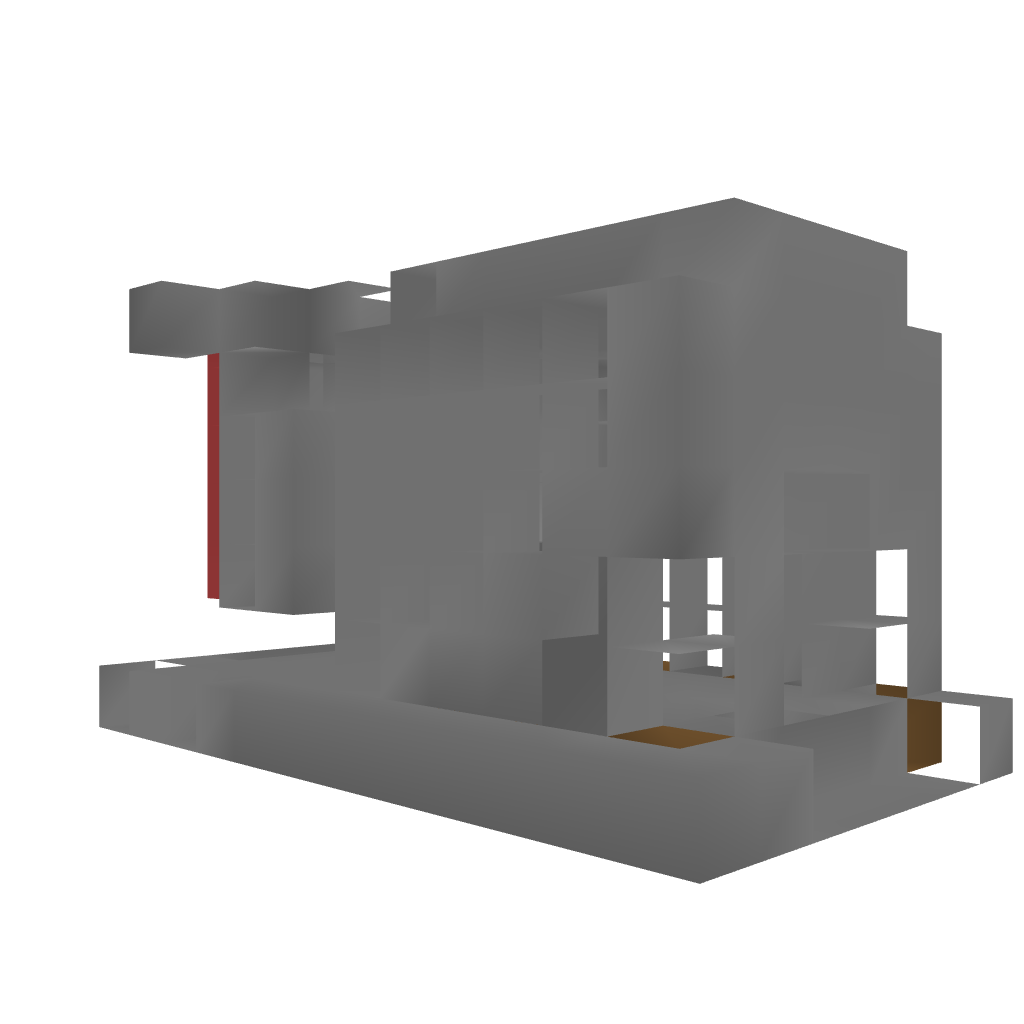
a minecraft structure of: Redstone Mine Bomb(BreakDiamonds) bad low quality